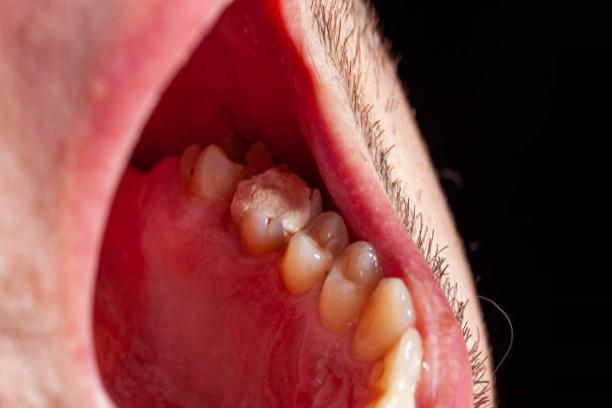
Condition: Caries